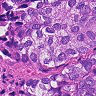
Metastatic tissue present: yes